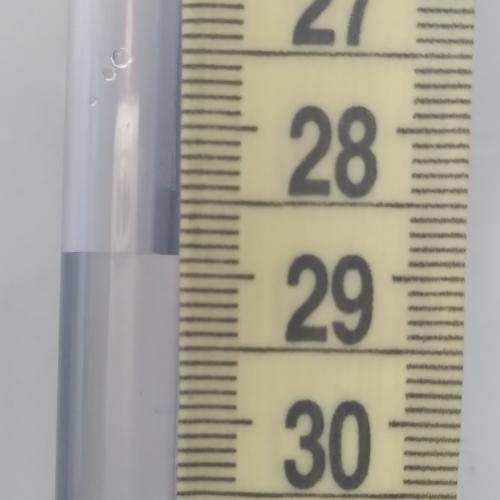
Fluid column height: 28.9 cm